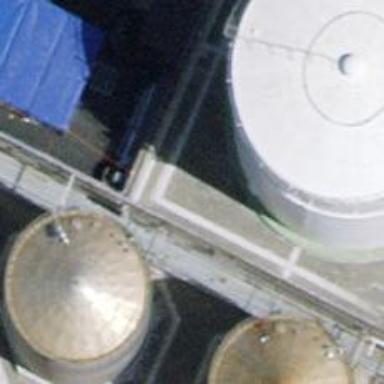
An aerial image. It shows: Building with storage tank.